Interaction volume radius: 5 \u00c5
Interaction volume height: 10 \u00c5
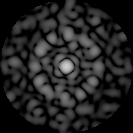
Disorder parameter: 0.6994